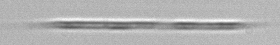
Label: Rhizosolenia